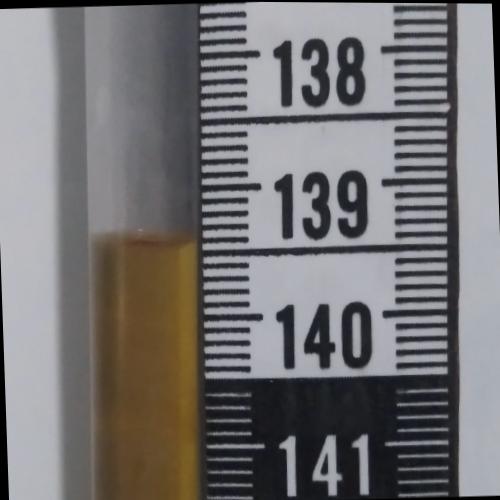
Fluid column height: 139.4 cm